Field crop: maize
Growth stage: 2
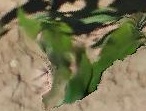
Species: maize